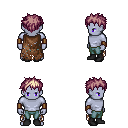
a pixel art fantasy rpg character, male body template, dark elf, purple skin, brown tattered cape, teal pants, white blonde bedhead hairstyle, leather bracers, black shoes, four views (front, back, left, right), 2x2 character sprite sheet, small pixel art, hard edges, no anti-aliasing